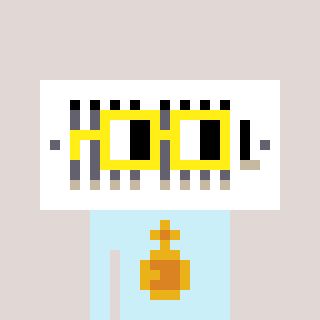
a pixel art character with square yellow glasses, a vent-shaped head and a cold-colored body on a warm background